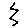
Label: zigzag